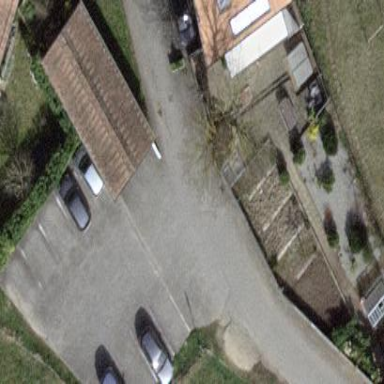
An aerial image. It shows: Parking area with surface.